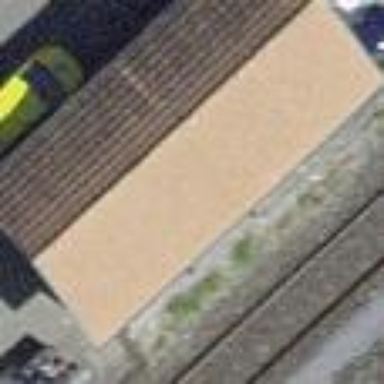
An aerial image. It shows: Barn.